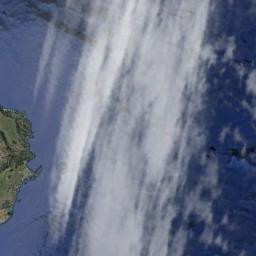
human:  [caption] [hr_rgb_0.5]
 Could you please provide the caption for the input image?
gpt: The white cloud is above green land and blue sea .

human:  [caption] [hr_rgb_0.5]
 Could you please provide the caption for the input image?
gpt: Large white clouds on green land and blue sea .

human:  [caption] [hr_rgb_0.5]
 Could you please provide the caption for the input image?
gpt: The stratus clouds are located above the surface of the sea .

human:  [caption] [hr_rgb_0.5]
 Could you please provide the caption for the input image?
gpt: There is a thick cloud and a thin cloud on the sea .

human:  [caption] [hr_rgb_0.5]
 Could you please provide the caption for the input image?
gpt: There are sparse white clouds over a blue sea .